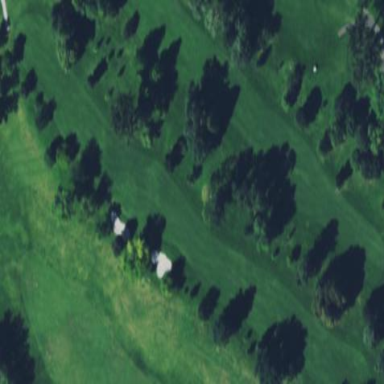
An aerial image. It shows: Grassy area designated as golf fairway.